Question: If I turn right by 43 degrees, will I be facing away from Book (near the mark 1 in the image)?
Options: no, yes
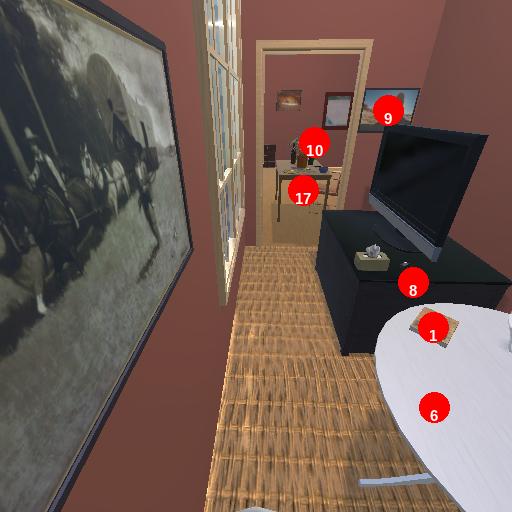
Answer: no